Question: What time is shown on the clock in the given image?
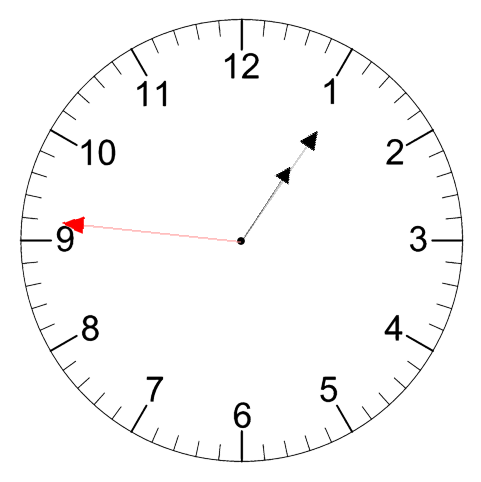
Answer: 01:05:46